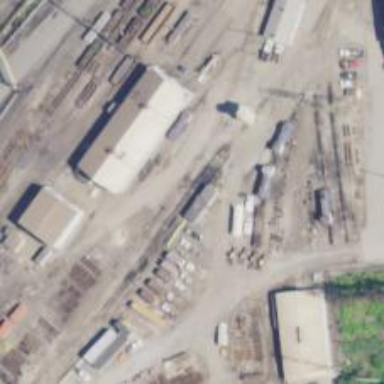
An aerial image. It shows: Railway yard.